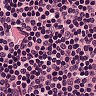
Metastatic tissue present: no